Question: I have the following code but the title does not render correctly.
'''
#!/usr/bin/python
import matplotlib.pyplot as plt
import numpy as np
t = np.array([0.19641715476064042,
0.2524989689506581,
0.3411612727146944,
0.4232070334074150])
c = np.array([0.17999670292553419,
0.21057542001074211,
0.2752899228849294,
0.36577079519040556])
plt.rc('text', usetex=True)
plt.rc('font', family='serif')
plt.title('$P(A_i = 0| A_j = 0
orall j < i)$')
plt.plot(t, '-go', markerfacecolor='w', linestyle= 'dotted', label='n=20')
plt.plot(c, '-bo', markerfacecolor='w', linestyle= 'dotted', label='n=22')
plt.legend()
plt.show()
'''
Here is an image of what I see from the rendered image. What should I be doing instead?

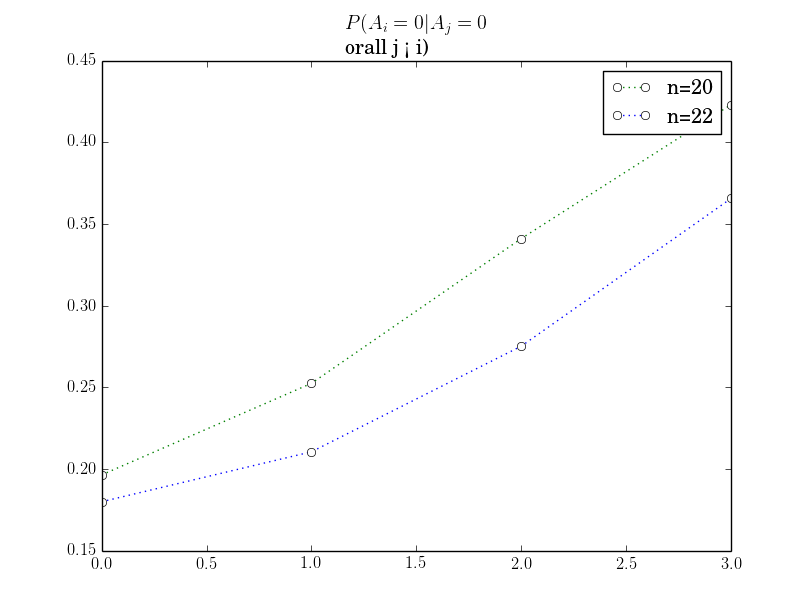
Answer: You need to escape the "
"
'''
plt.title('$P(A_i = 0| A_j = 0 \forall j < i)$')
'''
See the double ""? This causes the "
" not to be interpreted as a form feed.